Question: Just a few days ago this started happening, and I'm not entirely sure why. When I add a control to my form (specifically from <URL>, it goes straight to the icon list, like where a timer would go.

Things I've tried:
- - -
Nothing has worked so far, so right now I am at a loss. Should I just reformat and start fresh?
EDIT: I should clarify. When it's added to the list at the bottom, I cannot manually add it to the form or anything. If I change the Location property, it goes straight back to 0,0 and doesn't show up.
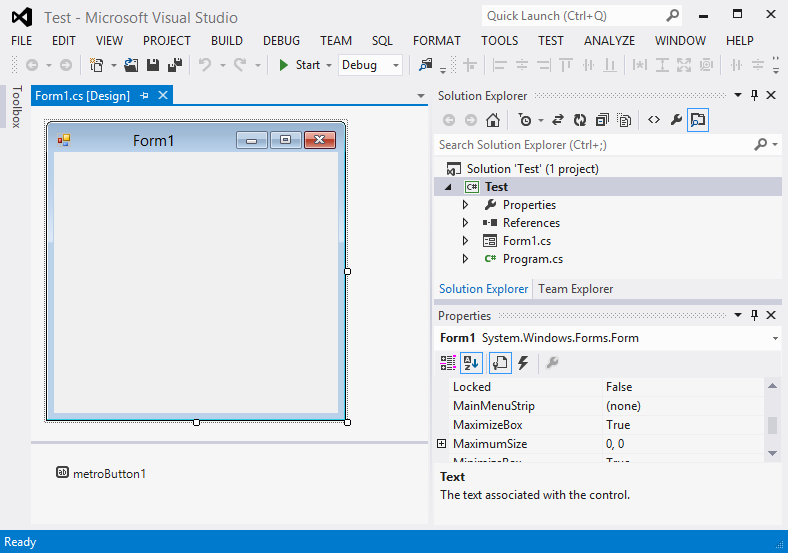
Answer: 'MetroFramework.dll' requires that you also reference 'MetroFramework.Design' in order to obtain design-time support.
'''
[Designer("MetroFramework.Design.Controls.Metro...")]
...
public class MetroButton : Button, IMetroControl
'''